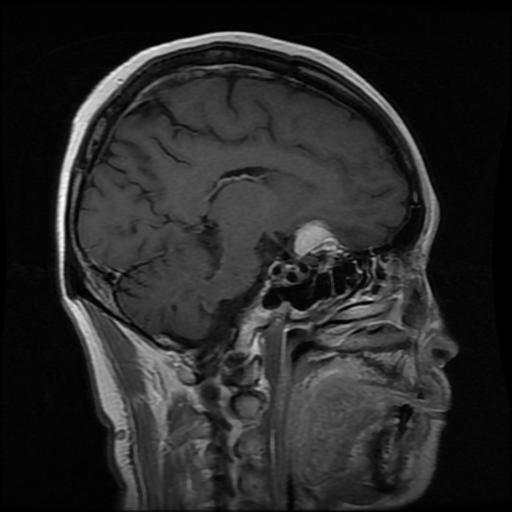
Label: meningioma